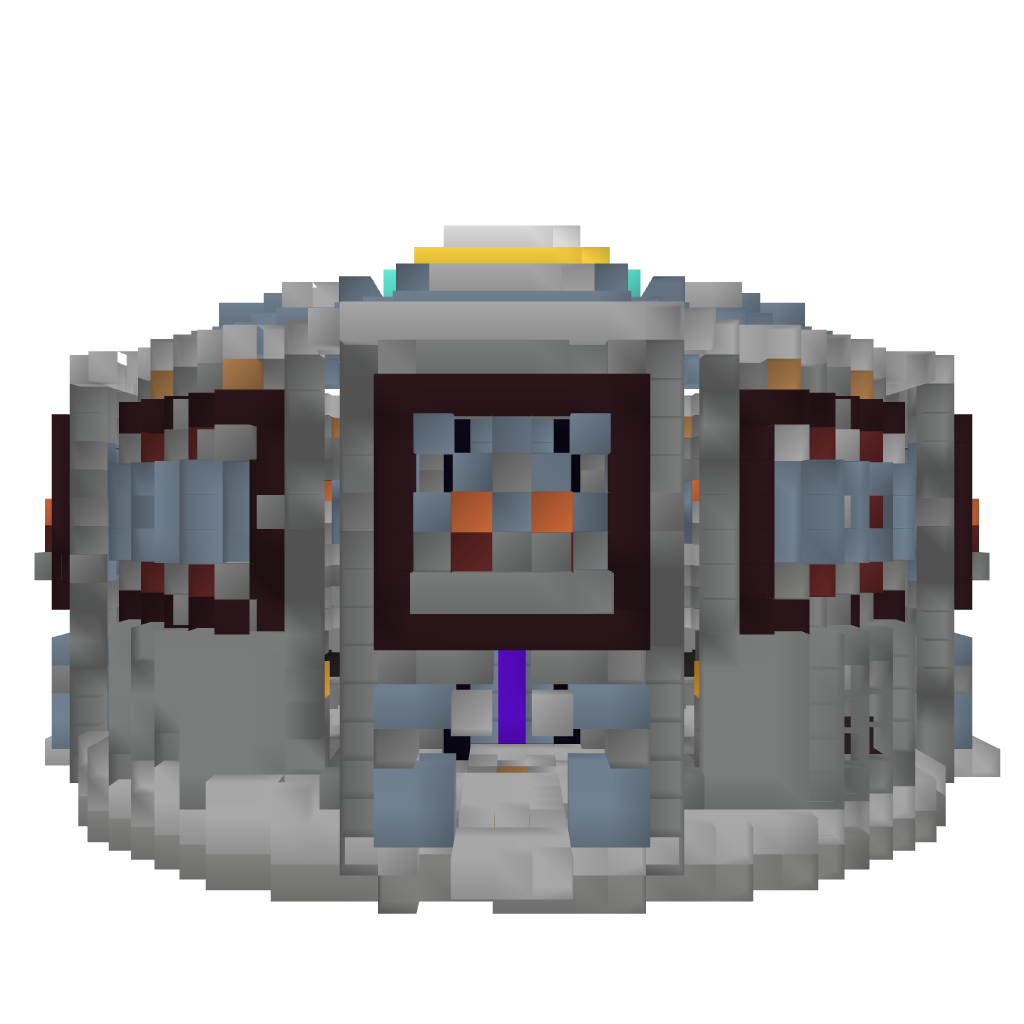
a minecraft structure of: Nether Hub